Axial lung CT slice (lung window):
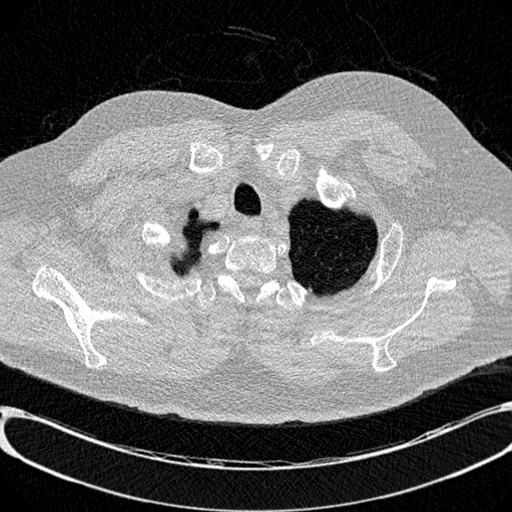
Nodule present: no